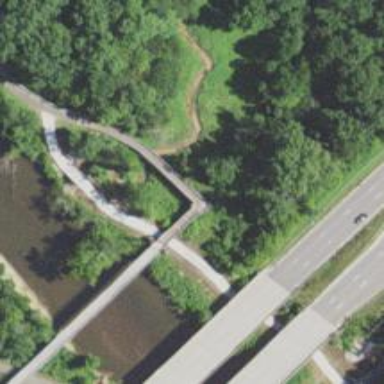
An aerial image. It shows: Suspension bridge for cyclists on cycleway.